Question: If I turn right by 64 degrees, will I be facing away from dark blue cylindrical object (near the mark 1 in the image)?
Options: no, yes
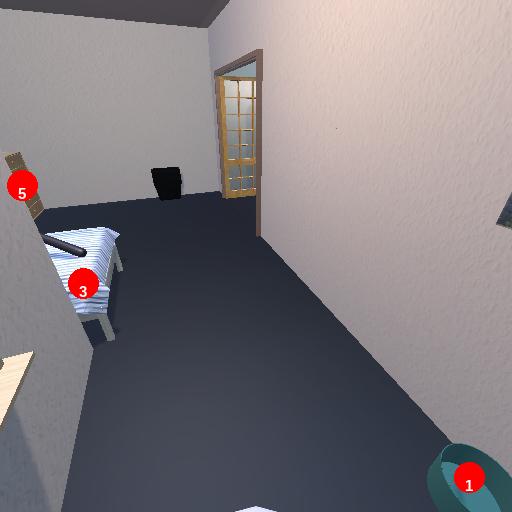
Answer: no